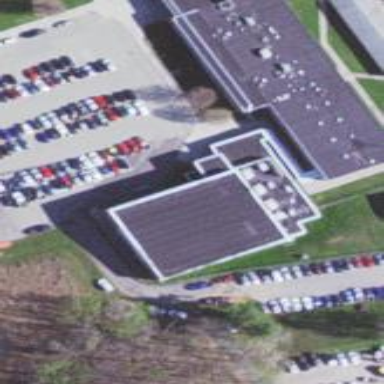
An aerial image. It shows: School building.